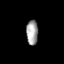
Tissue: lung
Cell type: Others
Senescence score: 0.2272
Nuclear area (px): 282
Mean DAPI intensity: 162.202